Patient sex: M
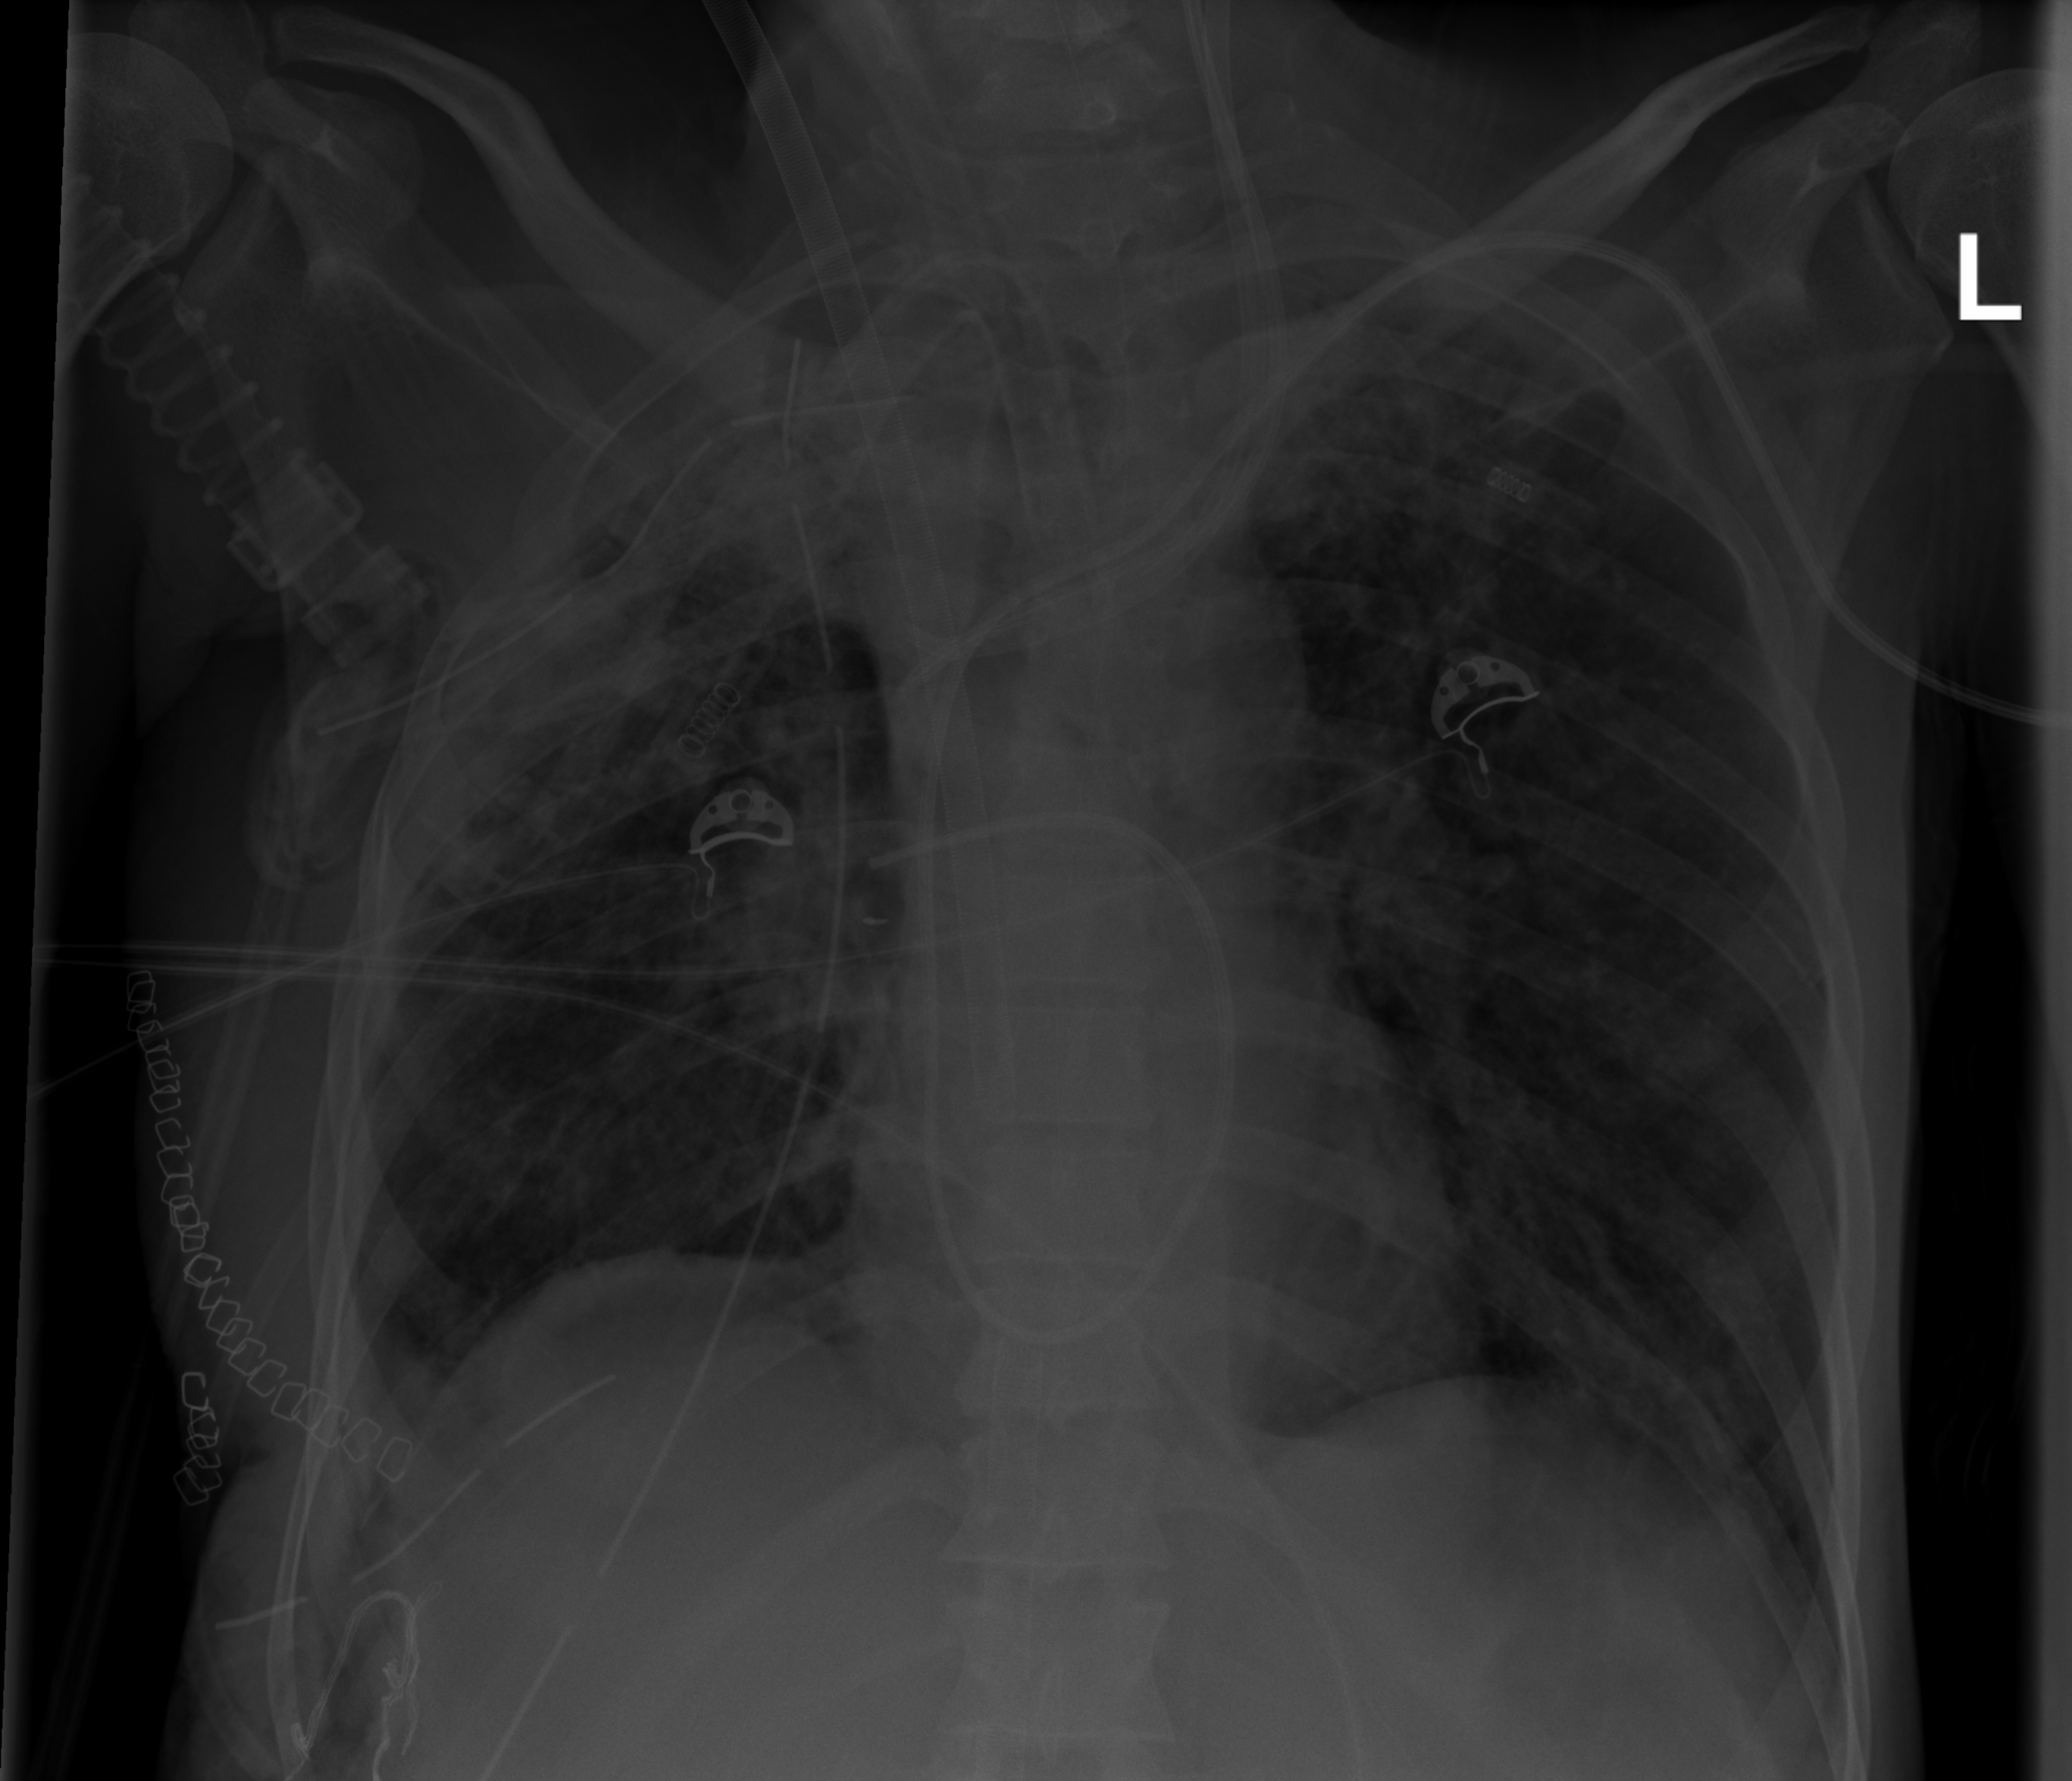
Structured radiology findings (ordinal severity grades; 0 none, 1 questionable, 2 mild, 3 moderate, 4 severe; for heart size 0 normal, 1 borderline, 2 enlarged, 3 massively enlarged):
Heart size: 0
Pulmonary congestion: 0
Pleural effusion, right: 2
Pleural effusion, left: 0
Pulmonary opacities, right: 2
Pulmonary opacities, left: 2
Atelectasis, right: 3
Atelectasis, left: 2